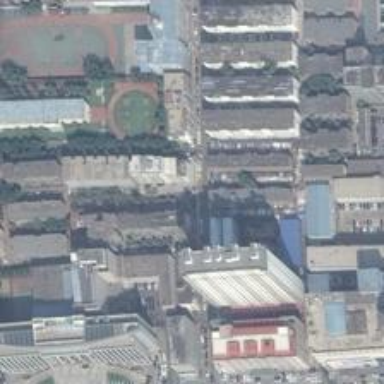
A round field situates next to a football field .